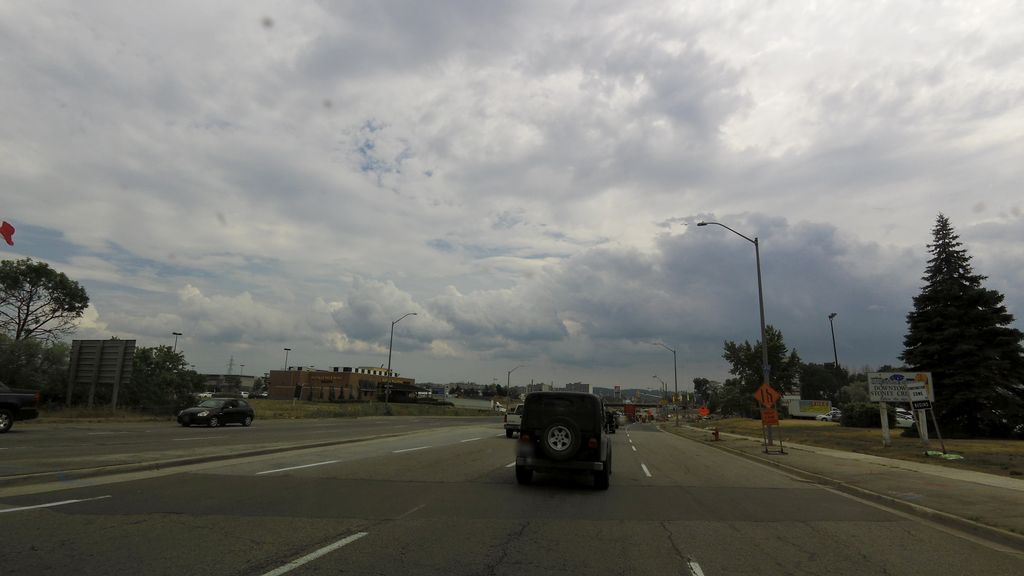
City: hamilton